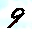
Label: 9